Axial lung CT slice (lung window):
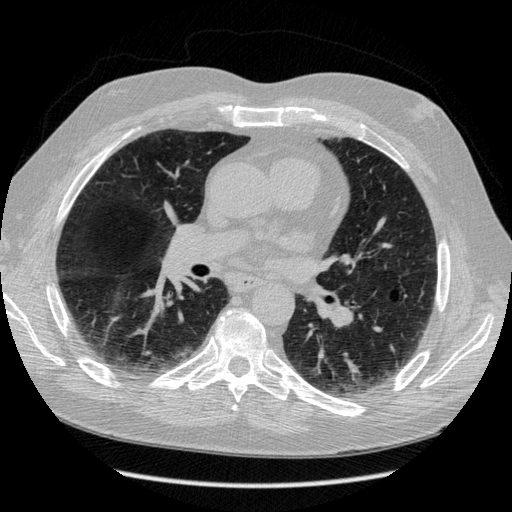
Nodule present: no